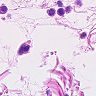
Metastatic tissue present: no